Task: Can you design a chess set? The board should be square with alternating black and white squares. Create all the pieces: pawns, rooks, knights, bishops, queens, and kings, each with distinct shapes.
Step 3229:
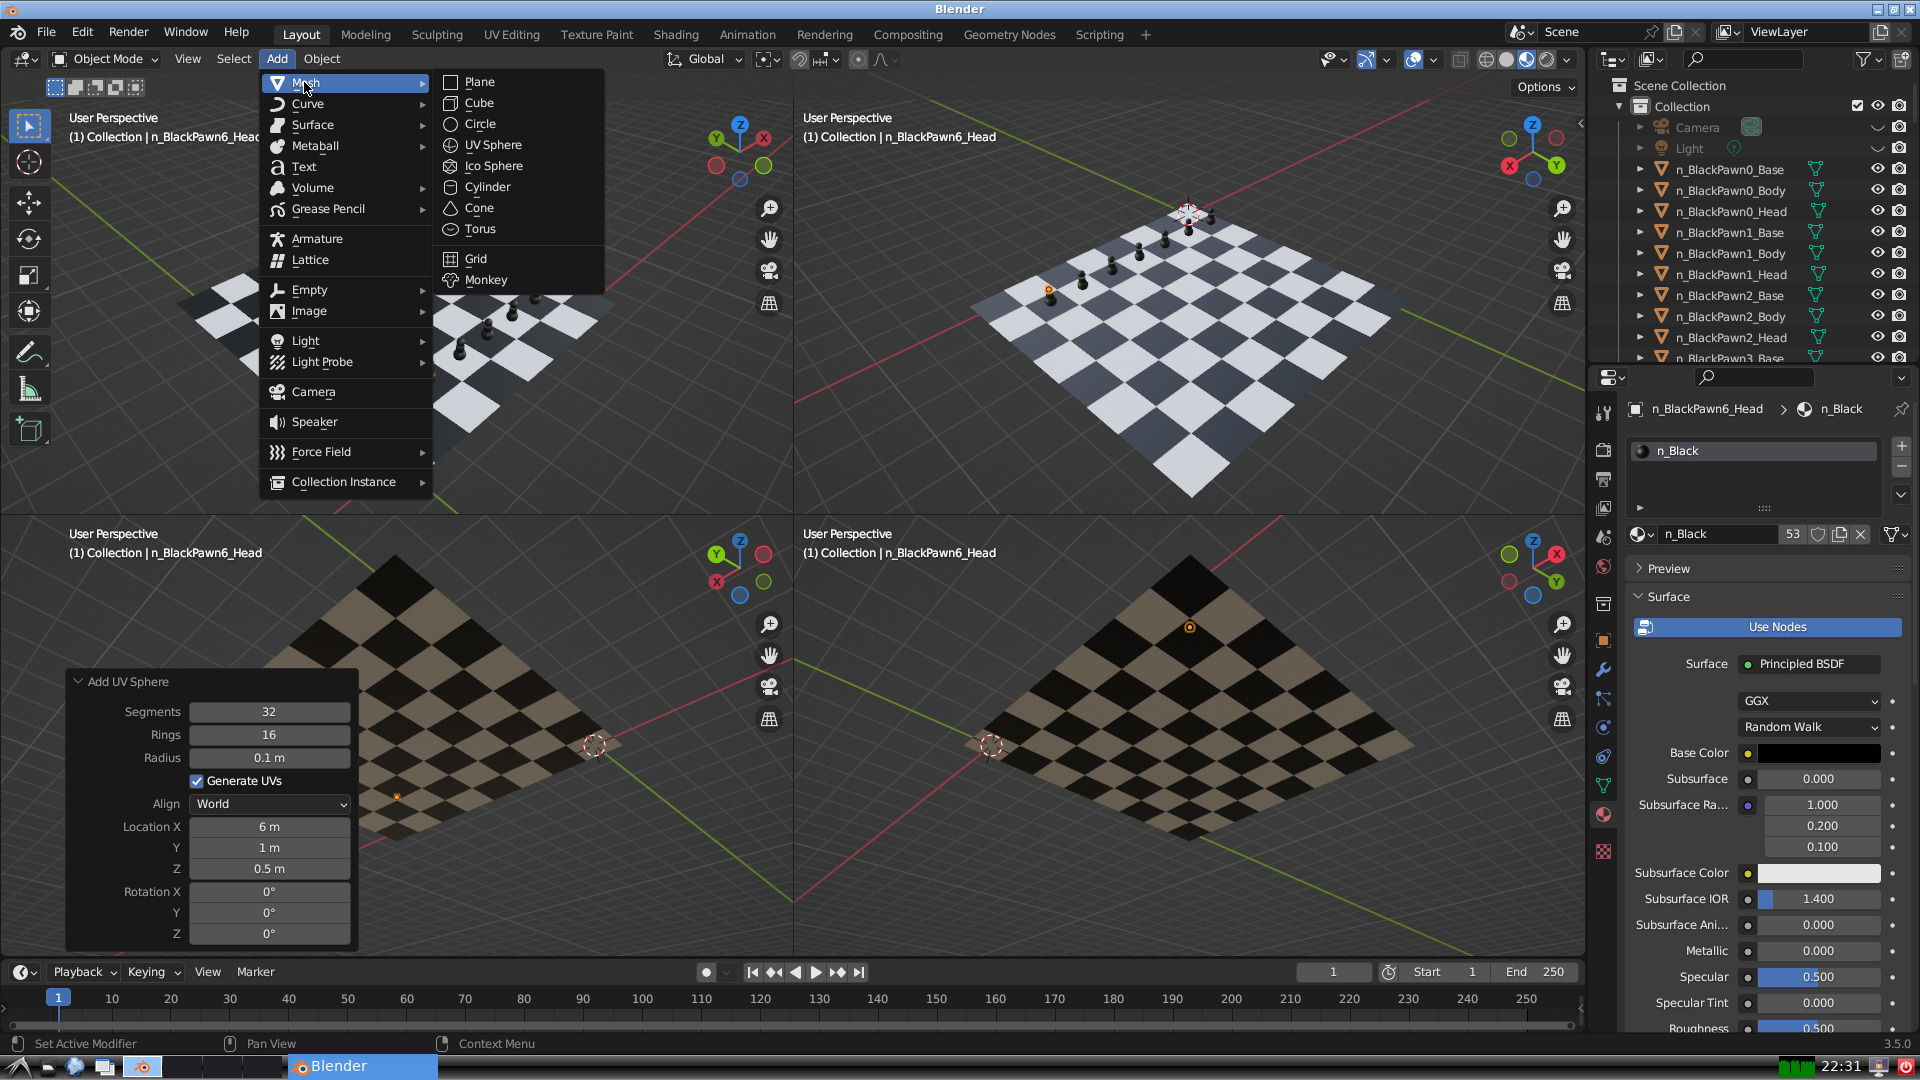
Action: {"mouse_move": [499, 144]}